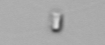
Label: Chaetoceros_tenuissimus